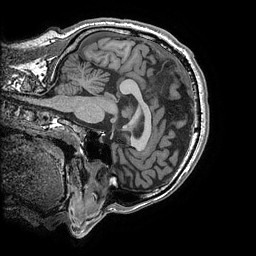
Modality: T1w
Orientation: sagittal
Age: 36
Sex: male
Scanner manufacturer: ge
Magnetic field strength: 3 T
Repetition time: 0.008184 s
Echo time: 0.003192 s